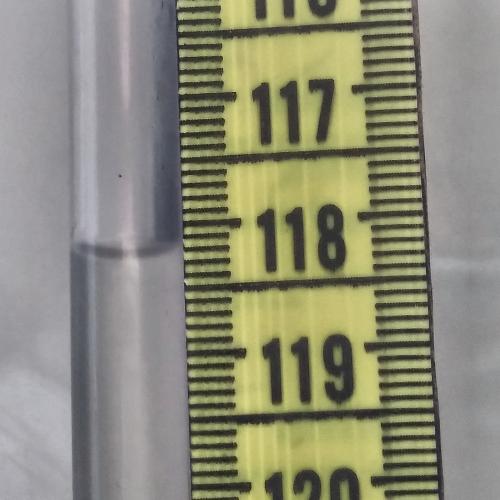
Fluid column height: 118.2 cm